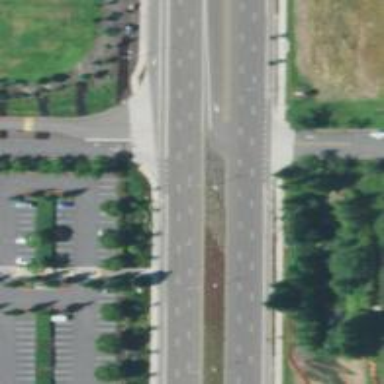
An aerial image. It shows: Asphalt road with primary link designation.